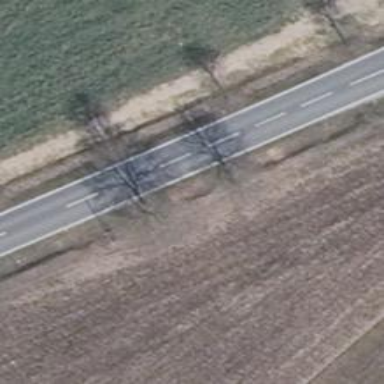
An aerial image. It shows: Row of deciduous broadleaved trees.